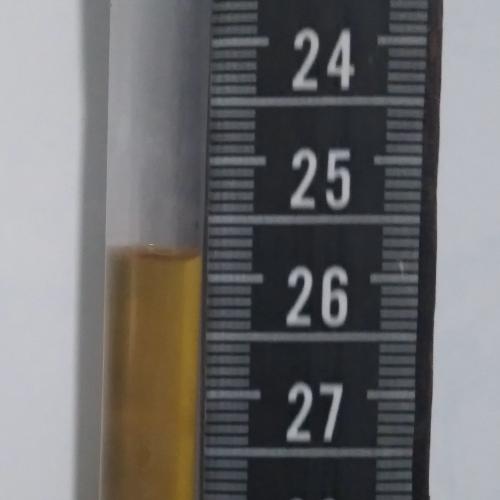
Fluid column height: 25.8 cm